Question: I have an datatable, which display produk (product). each produk has many image. I have problem with get produk id to be used on foreach.
This is my modal view
'''
<div id="pictureShows" class="modal fade" role="dialog">
<div class="modal-dialog">
<div class="modal-content">
<div class="modal-header">
<button type="button" class="close" data-dismiss="modal">&times;</button>
<h4 class="modal-title"></h4>
</div>
<div class="modal-body">
<form class="form-horizontal" id="formulir">
{{csrf_field()}}
<input type="text" hidden="" id="pictureShowsID" name="pictureShowsID">
</form>
@if(count($gambar)>0)
@foreach($gambar->where('id_prod', $id_prod) as $gb)
<img id="pictures" src="/liravel/public/{{$gb->lokasi}}">
@endforeach
@endif
</div>
<div class="modal-footer">
<button type="button" class="btn btn-default" data-dismiss="modal">Batal</button>
</div>
</div>
</div>
</div>
'''
This is my Datatable code
'''
var g = $('#tabelProduk').DataTable({
"ajax":"produk/array",
"language":{"url":"http://cdn.datatables.net/plug-ins/1.10.9/i18n/Indonesian.json"},
"columns":[
{bSortable: false,
data:null,
className: "center",
render: function(a){
return"<div class='dropdown'><button class='btn btn-default dropdown-toggle' data-toggle='dropdown'><li class='fa fa-cog'></li></button><ul class='dropdown-menu'><li><a href='#' data-toggle='modal' data-target='#ediProduk' data-id='"+a.id_prod+"' data-jps='"+a.id_jps+"' data-produk='"+a.produk+"' data-deskripsi='"+a.deskripsi+"' class='EditProduk' id='EditProduk'><span class='fa fa-edit'></span>Edit</a></li><li><a href='#' data-toggle='modal' data-target='#hapusProduk' class='HapusProduk' id='HapusProduk' data-id="+a.id_prod+"><span class='fa fa-remove'></span>Hapus</a></li><li><a href='#' data-toggle='modal' data-target='#uploadpicProduks' class='pictureUploadProduks' data-id='"+a.id_prod+"'><span class='fa fa-upload'></span>Upload Gambar</a></li><li><a href='#' data-toggle='modal' data-target='#uploadpicProduk' class='pictureUploadProduk' data-id="+a.id+"><span class='fa fa-upload'></span>Ubah Gambar</a></li><li><a href='#' data-toggle='modal' data-target='#hapusProdukGambar' class='HapusProdukGambar' id='HapusProdukGambar' data-id="+a.id+"><span class='fa fa-remove'></span>Hapus Gambar</a></li></ul></div></ul></div>";
},
},
{"data":"id_prod"},
{"data":"jps"},
{"data":"produk"},
{
data:null,
render: function ( data ) {
return"<button class='btn btn-default pictureShows' data-id='"+data.id_prod+"' id='pictured' data-target='#pictureShows'><i class='fa fa-search'></i></button></form>";
},
className: "center"
},
],
"order":[[0, 'asc']],
});
g.on('order.dt search.dt', function(){
g.column(1, {search:"applied", order:"applied"}).nodes().each(function(cell, i){
cell.innerHTML = i+1;
});
}).draw();
'''

I wanted to display all image of each produk on a modal. Can anyone help?
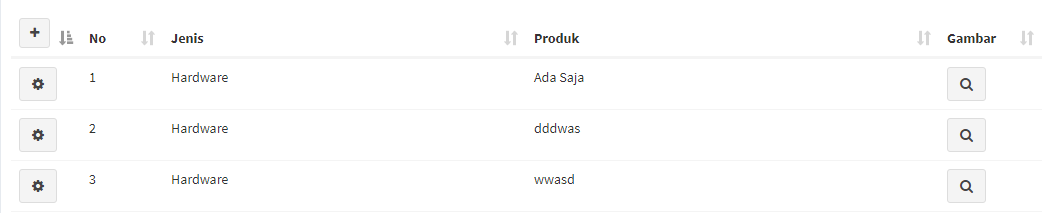
Answer: put get id on data-target in tag a, and in id modal. dont forget to put inside foreach
'''
@foreach($data as $ datas)
<a href='#' data-toggle='modal' data-target='#pictureShows-$datas->id'>
<div id="pictureShows-{{$datas->id}}" class="modal fade" role="dialog">
// code
</div>
@endforeach
'''
dont put special char like '?','=',modal will not get the id